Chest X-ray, AP view. Patient: 31 years old, sex F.
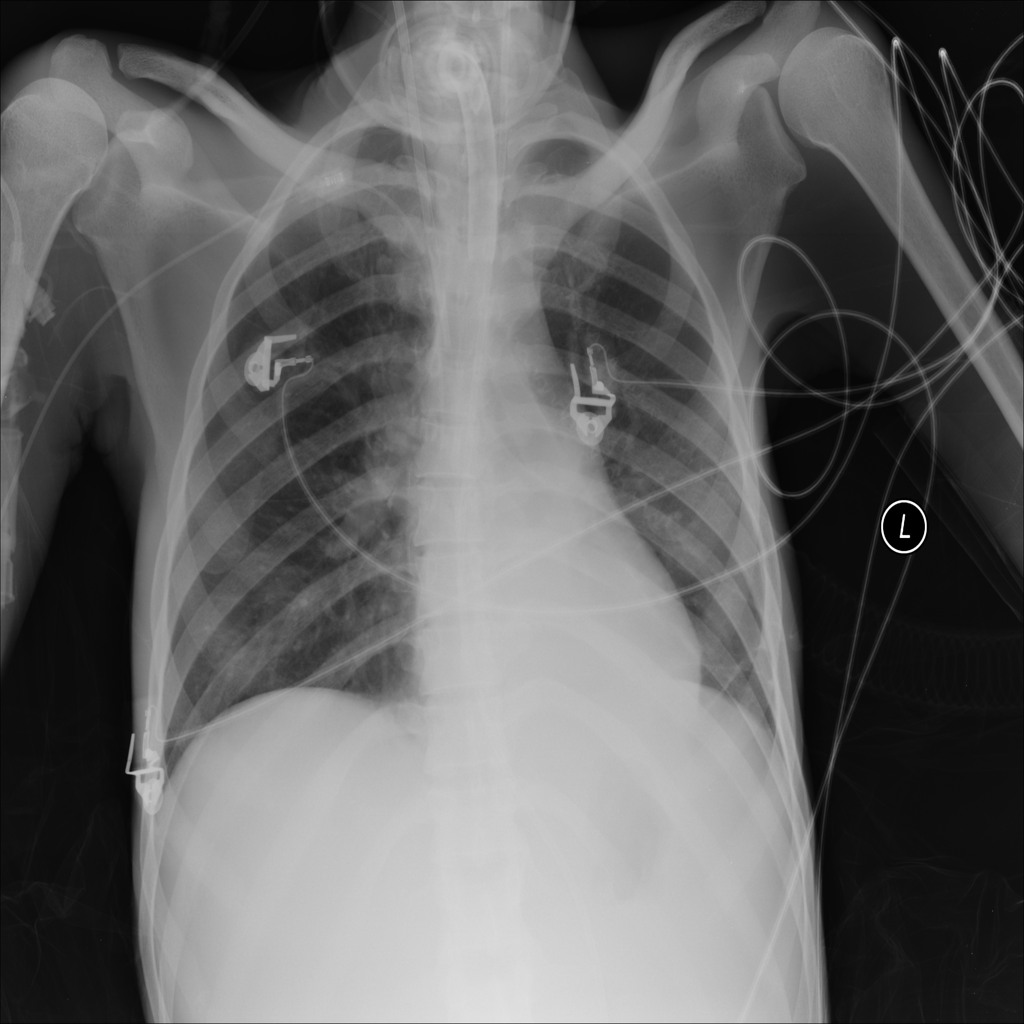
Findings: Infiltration